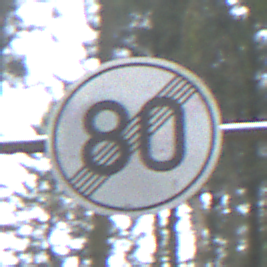
Verkehrszeichen: EndeGeschwindigkeit80
Umgebung: Outdoor, Nature
Tageszeit: Midday
Wetter: Overcast
Licht: Natural
Jahreszeit: NotSpecified
Kontrast: LowContrast